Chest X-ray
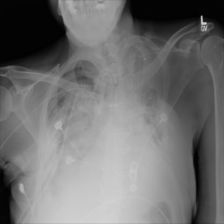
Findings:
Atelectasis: negative
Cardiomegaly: negative
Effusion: negative
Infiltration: positive
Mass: positive
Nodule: negative
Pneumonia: negative
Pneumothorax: negative
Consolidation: negative
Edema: negative
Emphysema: negative
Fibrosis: negative
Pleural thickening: negative
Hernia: negative